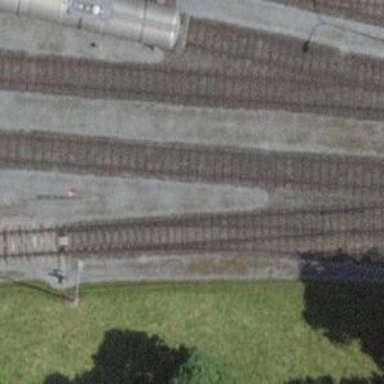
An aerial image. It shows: Single railway spur track.